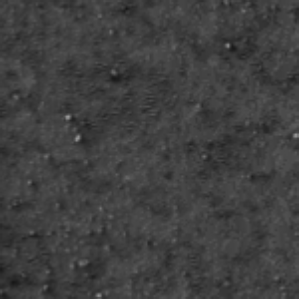
Label: frost